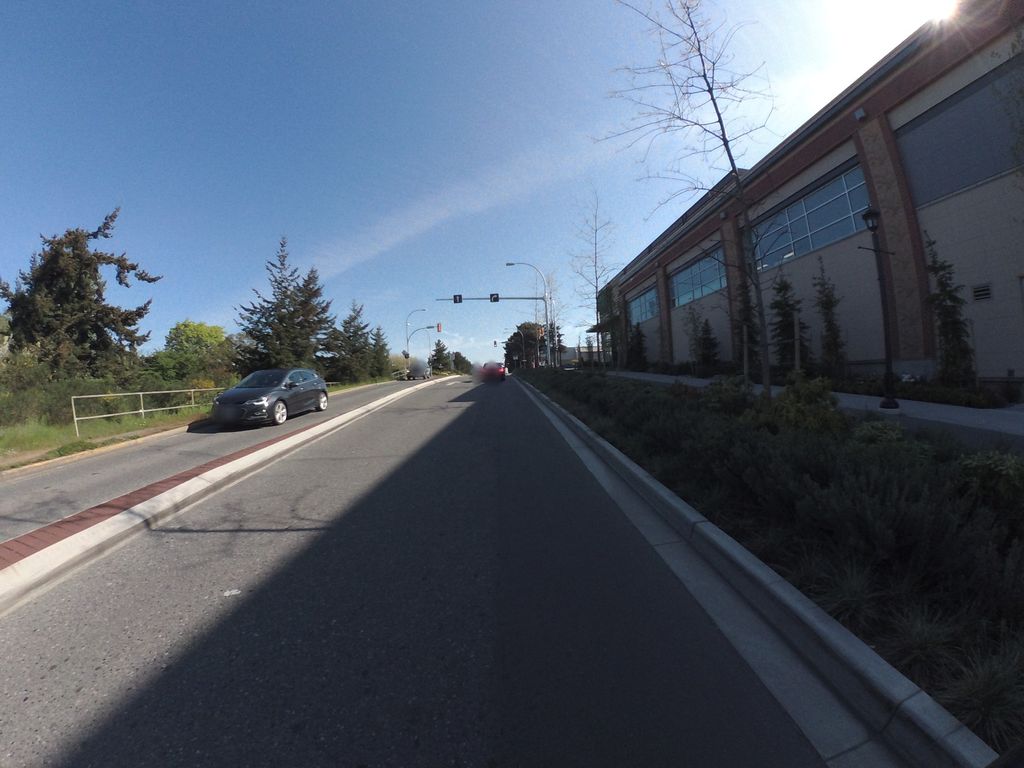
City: victoria